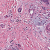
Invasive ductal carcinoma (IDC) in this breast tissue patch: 0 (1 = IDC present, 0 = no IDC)